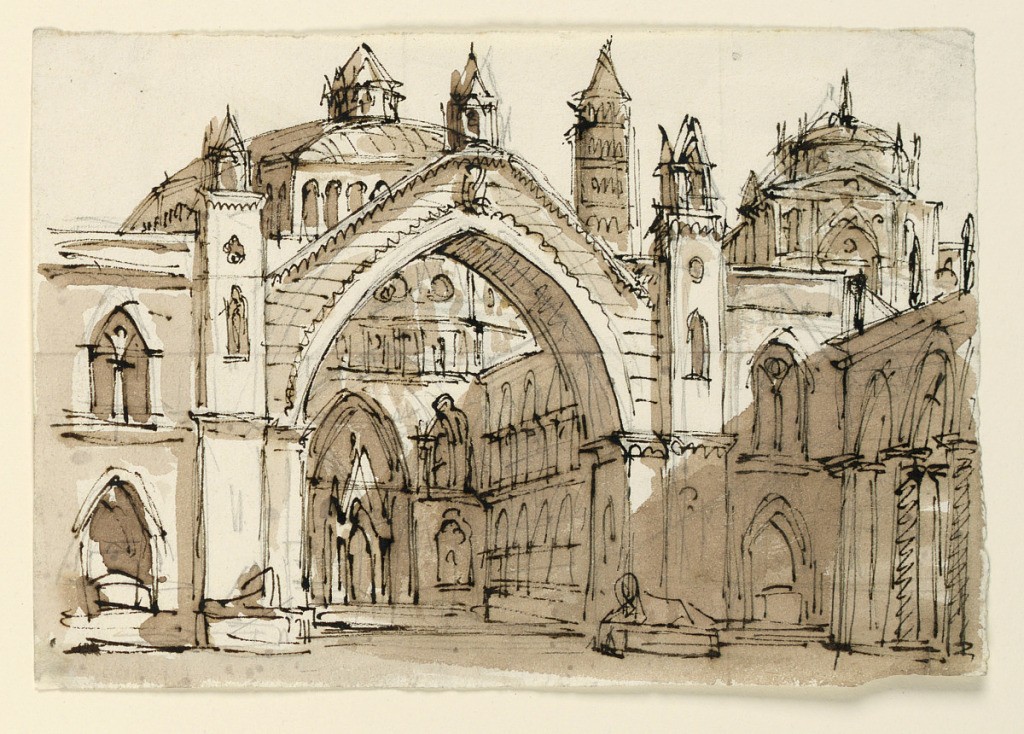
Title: Stage Design, Exterior of Gothic Church
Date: early 19th century
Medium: Pen and bistre ink, brush and sepia wash on paper
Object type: Drawing
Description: Horizontal rectangle. Group of Gothic buildings with central church beyond large arch.